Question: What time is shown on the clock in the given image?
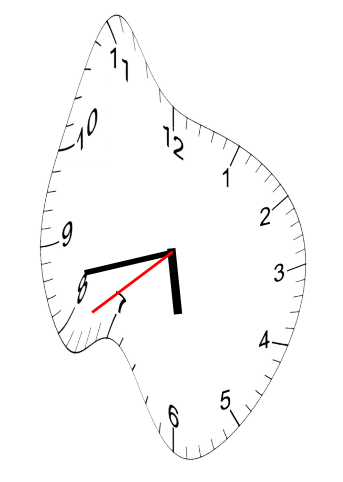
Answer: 05:42:39